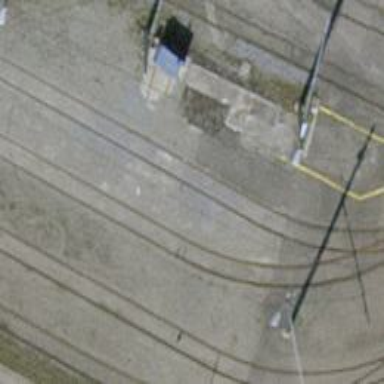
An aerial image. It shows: Tram railway with electrified contact lines passing through service yard with single track.